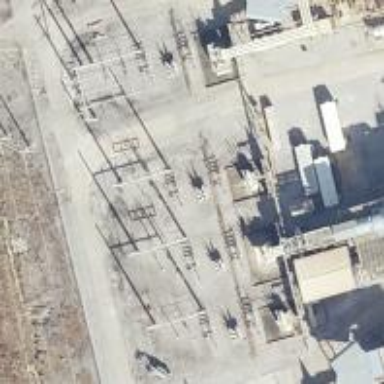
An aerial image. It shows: Switch for power supply.